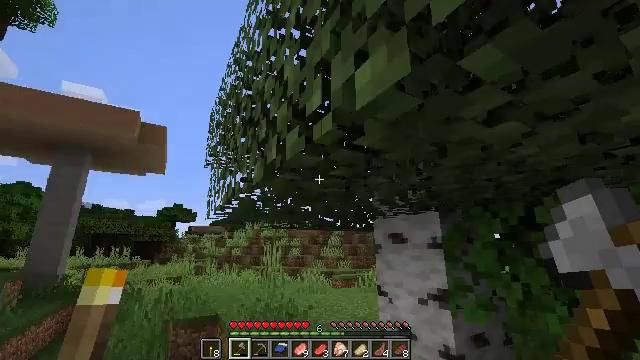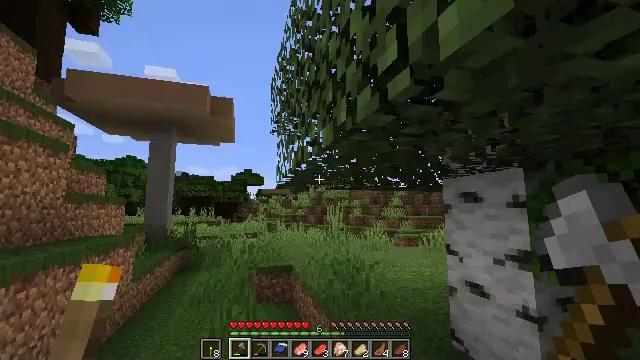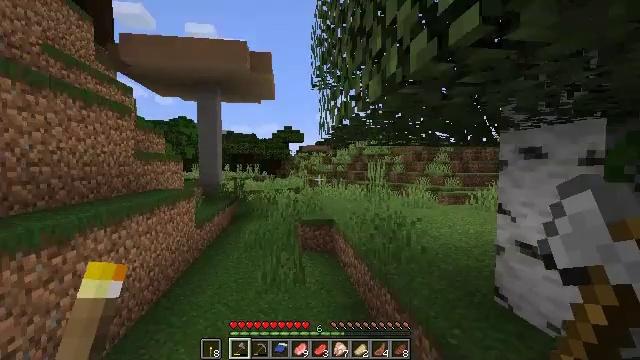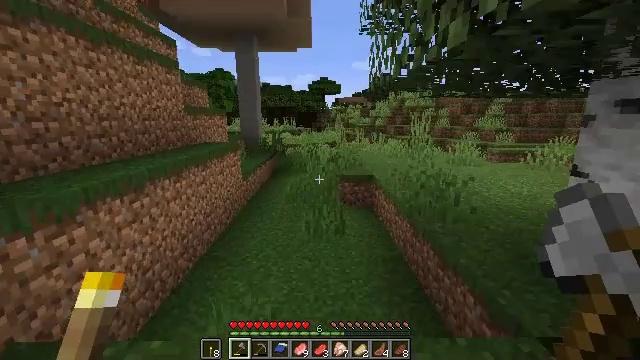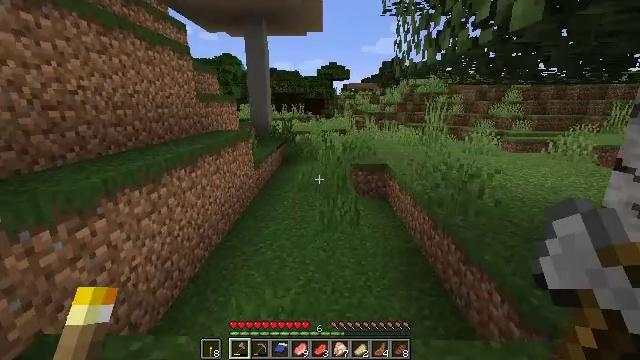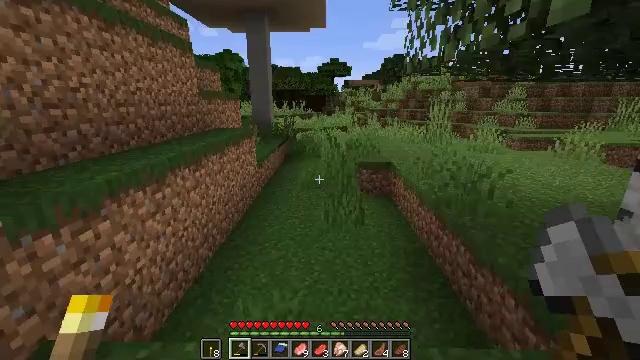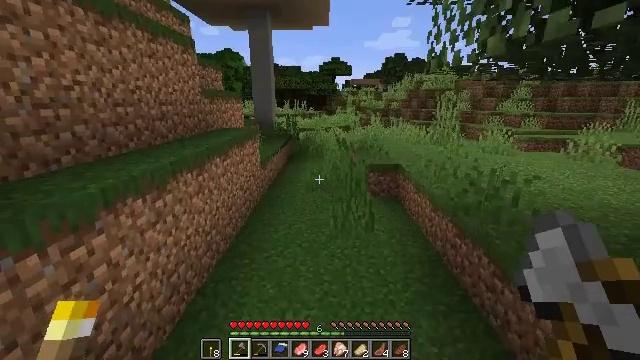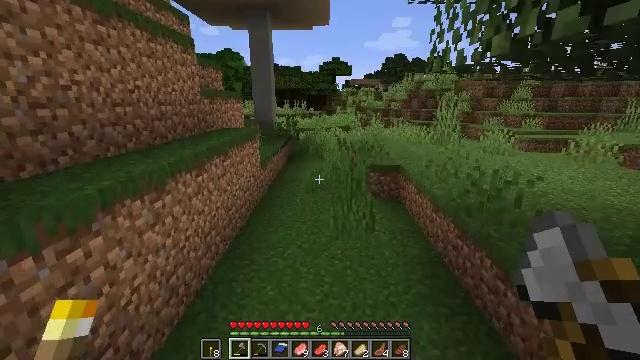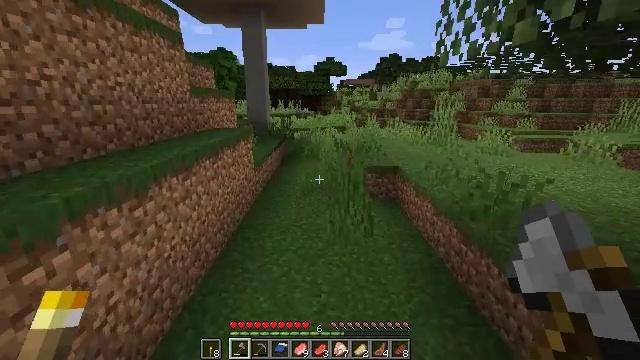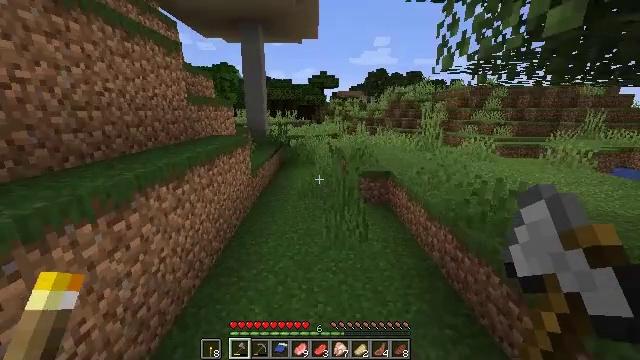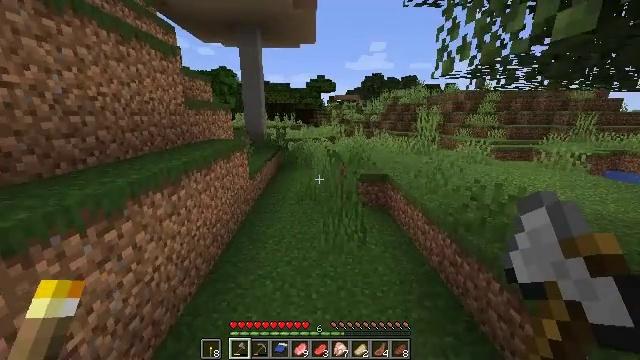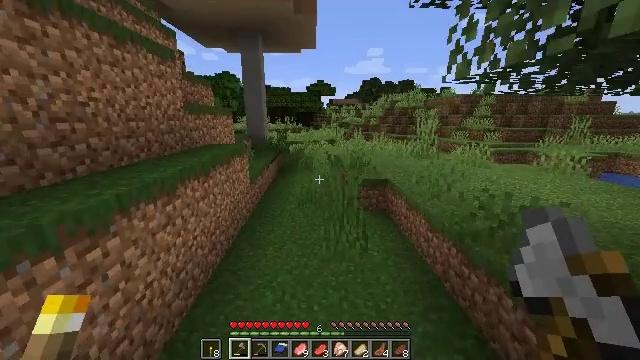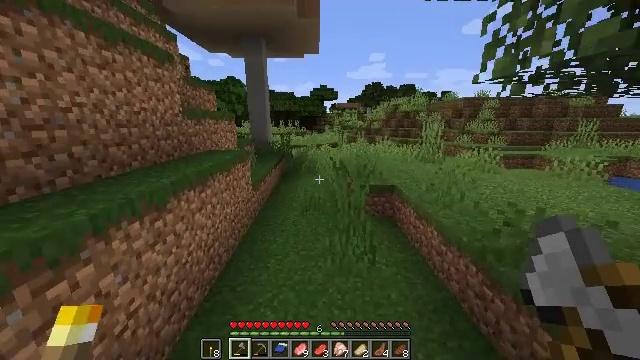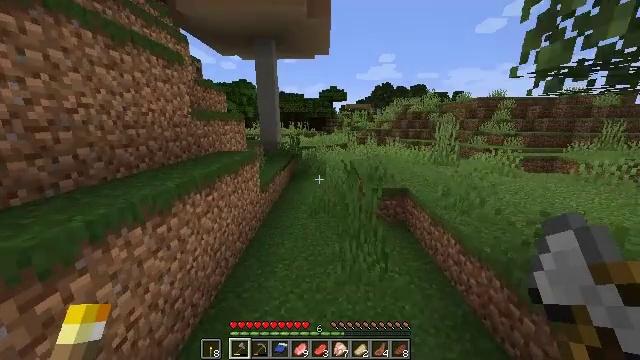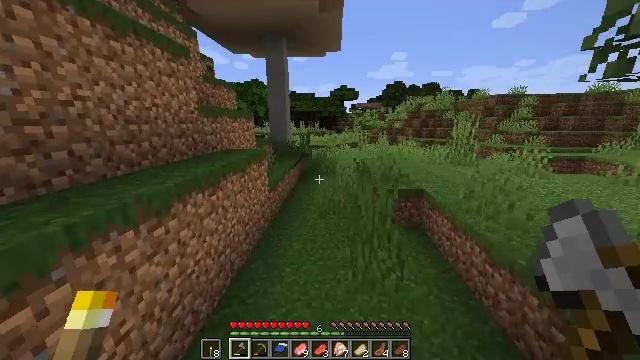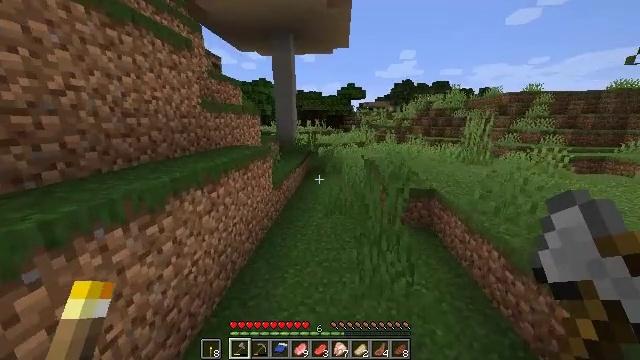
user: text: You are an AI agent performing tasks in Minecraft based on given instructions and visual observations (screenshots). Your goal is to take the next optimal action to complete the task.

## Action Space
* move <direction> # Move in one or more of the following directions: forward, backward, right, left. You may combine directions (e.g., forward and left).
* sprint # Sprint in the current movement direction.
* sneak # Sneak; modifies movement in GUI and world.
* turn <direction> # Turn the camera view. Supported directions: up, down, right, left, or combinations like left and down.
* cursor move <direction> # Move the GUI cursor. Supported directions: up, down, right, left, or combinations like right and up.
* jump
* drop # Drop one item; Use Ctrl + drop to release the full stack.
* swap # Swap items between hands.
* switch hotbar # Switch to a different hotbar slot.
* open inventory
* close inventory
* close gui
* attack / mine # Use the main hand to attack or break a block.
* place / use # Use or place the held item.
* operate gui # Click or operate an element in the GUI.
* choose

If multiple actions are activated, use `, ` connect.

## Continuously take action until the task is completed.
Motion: motion action
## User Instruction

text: Harvest the mushroom stem for materials.
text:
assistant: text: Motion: move back and move right, turn left and down
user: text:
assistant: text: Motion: move left, turn left and down
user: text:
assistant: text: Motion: move forward and move left, turn left and down
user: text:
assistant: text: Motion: move forward and move left, turn left and down
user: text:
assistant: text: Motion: move forward and move left
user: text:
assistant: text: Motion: move forward
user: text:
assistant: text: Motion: move forward
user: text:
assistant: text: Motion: move forward, sprint, turn right
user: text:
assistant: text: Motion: move forward, sprint, turn right
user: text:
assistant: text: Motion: move forward, sprint
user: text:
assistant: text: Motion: move forward, sprint
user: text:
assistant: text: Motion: move forward, sprint
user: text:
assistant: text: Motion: move forward, sprint, turn left
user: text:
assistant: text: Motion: move forward, sprint, turn left
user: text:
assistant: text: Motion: move forward, sprint, turn left
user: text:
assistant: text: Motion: move forward, sprint, turn left
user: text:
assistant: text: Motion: move forward, sprint
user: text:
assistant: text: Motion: move forward, sprint
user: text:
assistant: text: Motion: move forward, sprint
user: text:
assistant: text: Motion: move forward, sprint
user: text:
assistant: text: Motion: move forward, sprint
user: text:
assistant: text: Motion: move forward, sprint
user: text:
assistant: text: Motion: move forward, sprint
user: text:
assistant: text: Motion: move forward, sprint
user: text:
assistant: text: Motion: move forward, sprint, turn left and up
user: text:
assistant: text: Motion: move forward, sprint, turn left and up
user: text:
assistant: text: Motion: move forward, sprint, turn left and up
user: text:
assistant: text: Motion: move forward, sprint, turn left and up
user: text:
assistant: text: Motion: move forward, sprint, turn left and up
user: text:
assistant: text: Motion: move forward, turn up